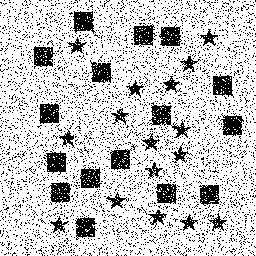
Squares: 16
Triangles: 0
Stars: 16
Total shapes: 32